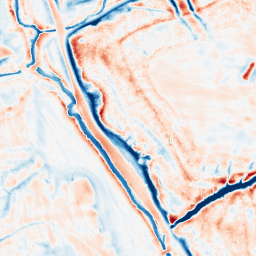
Category: edge_preserving
Decomposition family: bilateral
Decomposition parameters: d: 21
sigma_color: 75
sigma_space: 50
Upsampling method: sinc_hamming
Upsampling parameters: scale: 2
kernel_size: 8
Upsampling scale: 2